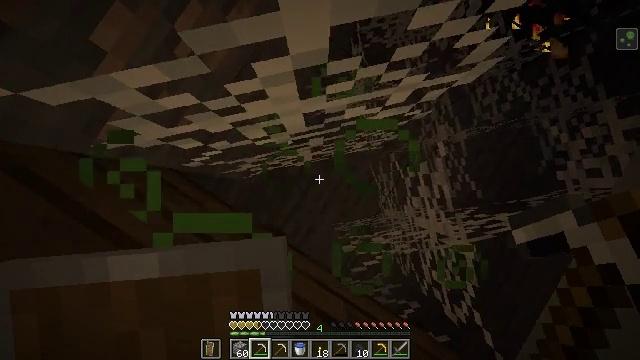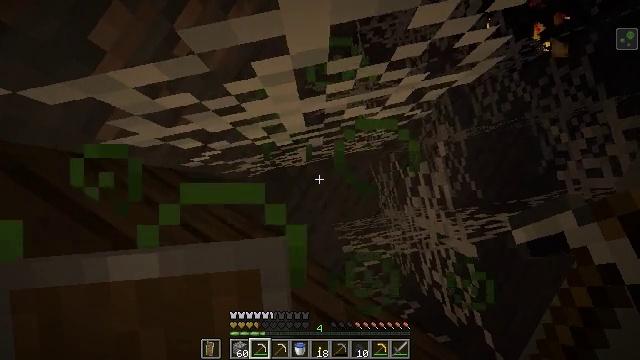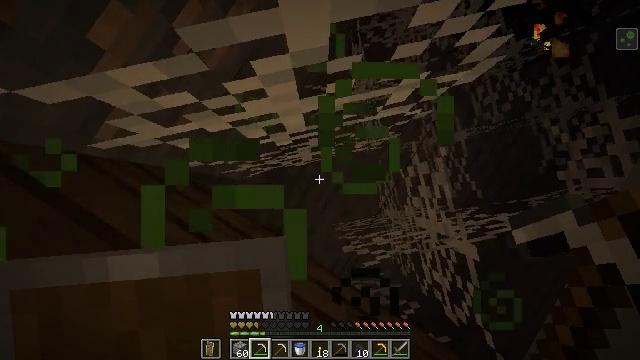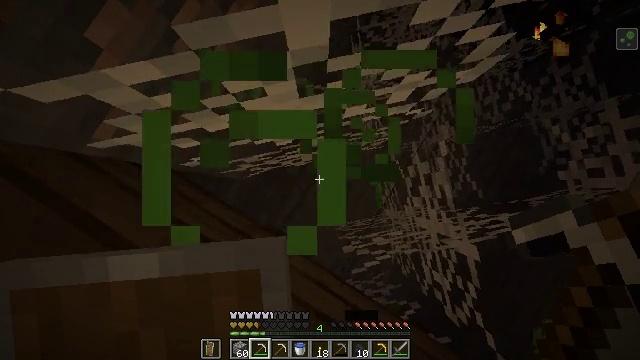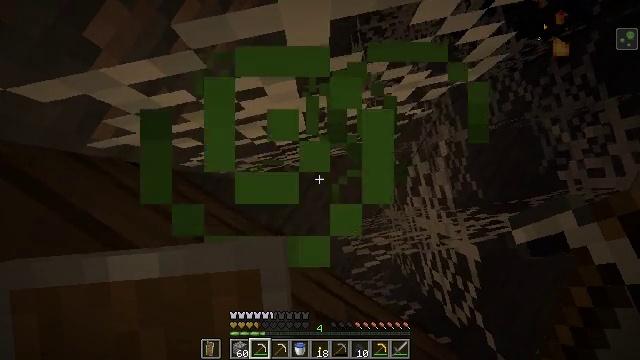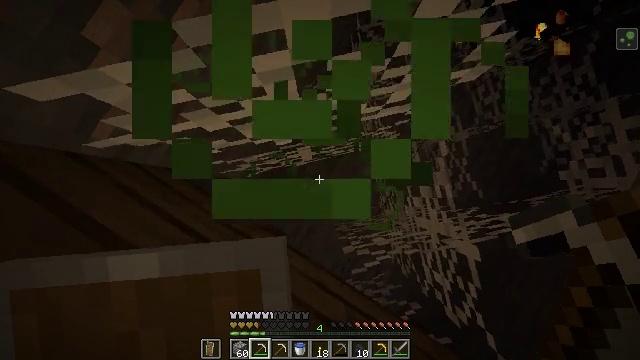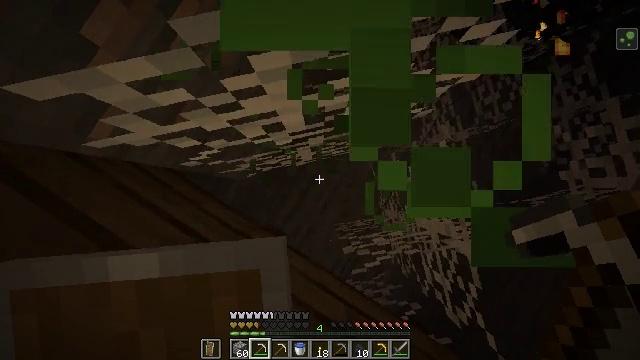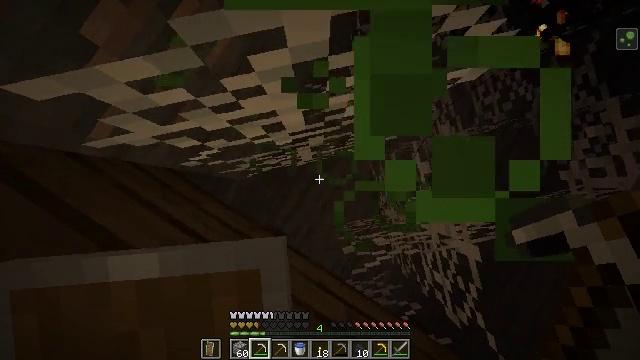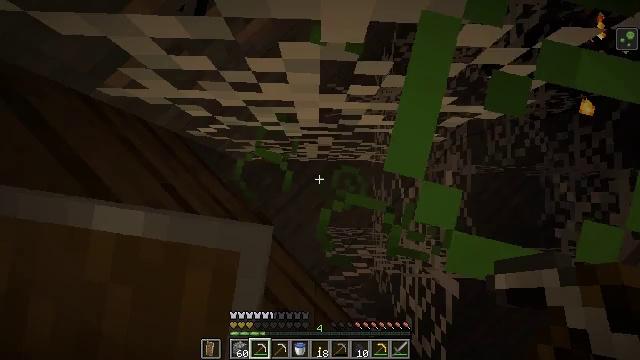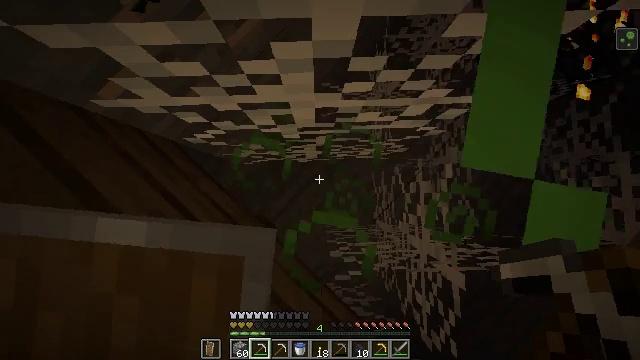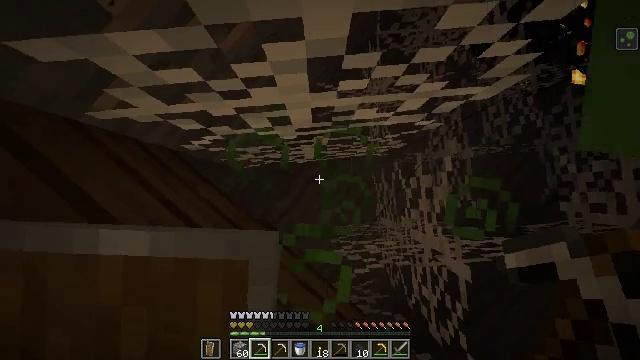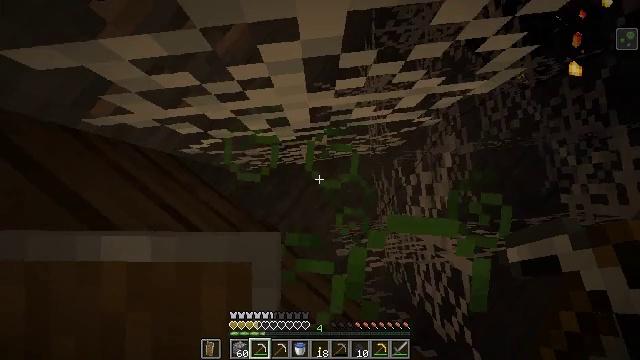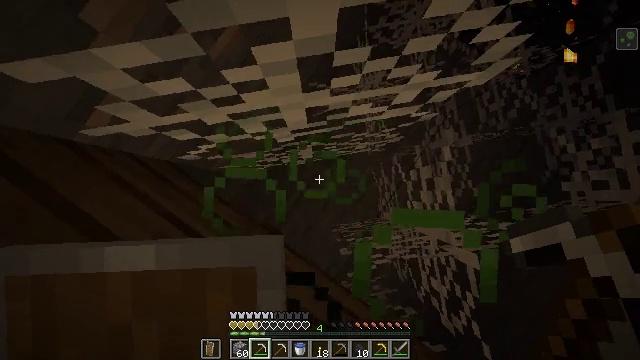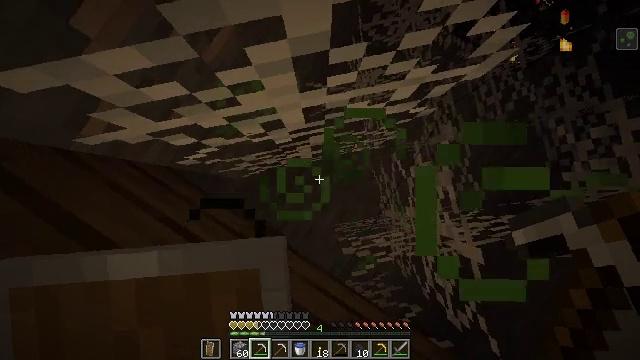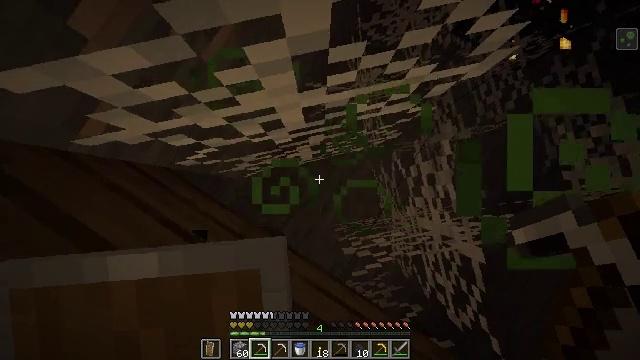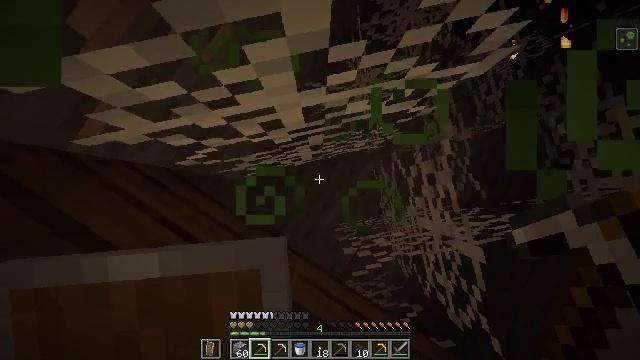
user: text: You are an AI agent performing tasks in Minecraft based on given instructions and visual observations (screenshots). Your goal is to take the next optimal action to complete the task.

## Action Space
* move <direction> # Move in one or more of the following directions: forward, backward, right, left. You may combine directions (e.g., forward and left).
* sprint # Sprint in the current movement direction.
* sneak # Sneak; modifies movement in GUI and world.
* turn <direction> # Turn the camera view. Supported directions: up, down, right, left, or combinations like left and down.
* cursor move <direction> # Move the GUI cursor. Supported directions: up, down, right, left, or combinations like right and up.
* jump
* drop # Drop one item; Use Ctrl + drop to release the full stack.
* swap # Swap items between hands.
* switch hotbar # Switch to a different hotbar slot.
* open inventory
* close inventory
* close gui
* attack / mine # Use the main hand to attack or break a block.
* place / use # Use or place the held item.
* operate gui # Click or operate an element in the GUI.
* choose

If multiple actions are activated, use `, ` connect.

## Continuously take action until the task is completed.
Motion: motion action
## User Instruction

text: Break the cobweb with a sword.
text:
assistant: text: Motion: jump
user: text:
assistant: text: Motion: jump
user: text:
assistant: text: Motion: jump
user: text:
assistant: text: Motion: jump
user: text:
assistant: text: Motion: jump
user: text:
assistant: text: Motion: jump
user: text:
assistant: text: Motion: jump
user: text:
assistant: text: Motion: jump
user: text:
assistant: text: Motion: jump
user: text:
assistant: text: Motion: jump
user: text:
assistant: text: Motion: jump
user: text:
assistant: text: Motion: jump
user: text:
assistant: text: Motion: jump
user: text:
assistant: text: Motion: jump
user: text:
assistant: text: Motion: jump
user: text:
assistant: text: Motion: jump
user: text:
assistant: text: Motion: jump
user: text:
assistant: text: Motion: jump
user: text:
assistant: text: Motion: jump
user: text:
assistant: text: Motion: jump
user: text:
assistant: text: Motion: jump
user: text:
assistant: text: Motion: jump
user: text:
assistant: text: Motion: jump
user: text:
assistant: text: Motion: jump
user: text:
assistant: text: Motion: jump
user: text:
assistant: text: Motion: jump
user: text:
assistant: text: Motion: turn up, jump
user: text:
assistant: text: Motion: turn up, jump
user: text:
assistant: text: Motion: jump
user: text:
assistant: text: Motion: jump